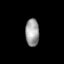
Tissue: lung
Cell type: Epithelial cells
Senescence score: 0.1802
Nuclear area (px): 371
Mean DAPI intensity: 156.574